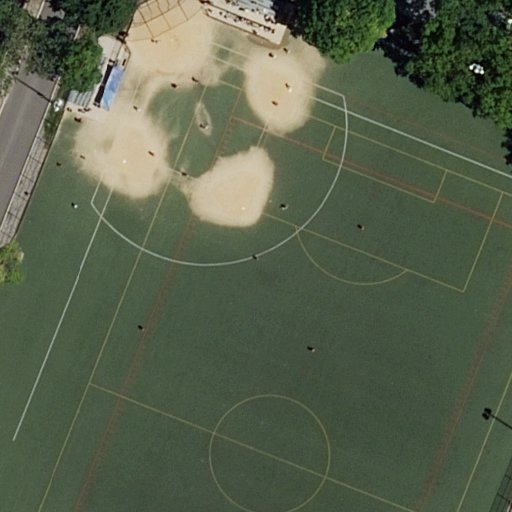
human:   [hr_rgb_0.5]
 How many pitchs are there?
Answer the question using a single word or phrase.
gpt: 3

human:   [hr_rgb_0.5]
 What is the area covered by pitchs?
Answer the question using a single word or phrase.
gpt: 5076m2

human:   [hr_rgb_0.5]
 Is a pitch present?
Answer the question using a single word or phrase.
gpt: yes

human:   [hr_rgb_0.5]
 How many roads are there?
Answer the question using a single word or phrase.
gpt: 2

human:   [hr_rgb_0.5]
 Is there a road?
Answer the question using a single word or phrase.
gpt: yes

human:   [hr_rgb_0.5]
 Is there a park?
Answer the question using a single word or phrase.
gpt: yes

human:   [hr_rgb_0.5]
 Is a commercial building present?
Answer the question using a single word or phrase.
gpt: no

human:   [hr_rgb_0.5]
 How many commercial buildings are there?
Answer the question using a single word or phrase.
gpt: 0

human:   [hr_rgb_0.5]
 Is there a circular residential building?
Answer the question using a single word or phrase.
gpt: no

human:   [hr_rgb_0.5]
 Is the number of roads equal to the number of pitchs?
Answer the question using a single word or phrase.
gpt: no

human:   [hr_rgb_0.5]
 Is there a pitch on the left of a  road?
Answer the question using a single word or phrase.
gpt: yes

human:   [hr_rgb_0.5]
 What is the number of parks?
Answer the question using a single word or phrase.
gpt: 1

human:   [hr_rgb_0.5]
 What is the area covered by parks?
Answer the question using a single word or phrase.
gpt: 4644m2

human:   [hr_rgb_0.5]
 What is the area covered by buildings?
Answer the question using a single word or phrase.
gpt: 0m2

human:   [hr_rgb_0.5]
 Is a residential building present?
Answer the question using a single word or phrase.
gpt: no

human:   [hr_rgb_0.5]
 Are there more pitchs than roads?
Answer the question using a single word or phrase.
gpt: yes

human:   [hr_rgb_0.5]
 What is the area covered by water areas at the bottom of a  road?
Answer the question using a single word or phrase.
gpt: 0m2

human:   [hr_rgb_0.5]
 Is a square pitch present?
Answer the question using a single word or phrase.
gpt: no

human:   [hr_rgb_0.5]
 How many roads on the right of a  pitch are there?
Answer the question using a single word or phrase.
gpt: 1

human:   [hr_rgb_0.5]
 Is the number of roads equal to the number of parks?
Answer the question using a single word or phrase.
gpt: no

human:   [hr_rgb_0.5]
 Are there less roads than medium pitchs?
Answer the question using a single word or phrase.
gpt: no

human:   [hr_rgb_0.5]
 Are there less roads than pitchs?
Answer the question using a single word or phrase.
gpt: yes

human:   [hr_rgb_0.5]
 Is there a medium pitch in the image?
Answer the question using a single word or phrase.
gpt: yes

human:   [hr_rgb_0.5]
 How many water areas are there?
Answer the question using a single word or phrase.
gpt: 0

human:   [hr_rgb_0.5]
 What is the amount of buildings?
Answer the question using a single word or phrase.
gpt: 0

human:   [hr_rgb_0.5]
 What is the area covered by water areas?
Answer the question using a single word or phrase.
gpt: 0m2

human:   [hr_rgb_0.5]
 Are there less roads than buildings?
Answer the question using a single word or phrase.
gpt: no

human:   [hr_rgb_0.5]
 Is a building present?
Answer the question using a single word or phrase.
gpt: no

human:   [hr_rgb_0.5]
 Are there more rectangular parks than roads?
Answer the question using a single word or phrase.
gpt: no

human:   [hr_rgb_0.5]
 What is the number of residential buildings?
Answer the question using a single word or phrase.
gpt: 0

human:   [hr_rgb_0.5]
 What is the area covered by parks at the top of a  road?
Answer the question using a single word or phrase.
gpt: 4644m2

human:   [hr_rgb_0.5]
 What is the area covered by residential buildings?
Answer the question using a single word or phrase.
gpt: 0m2

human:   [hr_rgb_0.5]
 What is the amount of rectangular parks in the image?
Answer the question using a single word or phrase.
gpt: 1

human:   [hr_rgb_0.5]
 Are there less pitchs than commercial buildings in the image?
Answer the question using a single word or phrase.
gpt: no

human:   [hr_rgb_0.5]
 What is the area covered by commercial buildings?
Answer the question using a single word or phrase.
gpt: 0m2

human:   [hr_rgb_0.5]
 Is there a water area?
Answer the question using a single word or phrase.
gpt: no

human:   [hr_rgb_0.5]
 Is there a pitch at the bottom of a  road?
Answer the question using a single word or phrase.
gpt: yes

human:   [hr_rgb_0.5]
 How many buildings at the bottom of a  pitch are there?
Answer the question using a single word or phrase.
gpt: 0

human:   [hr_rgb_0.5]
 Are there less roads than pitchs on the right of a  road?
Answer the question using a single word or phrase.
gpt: no

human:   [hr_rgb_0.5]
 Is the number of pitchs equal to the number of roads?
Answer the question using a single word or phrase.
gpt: no

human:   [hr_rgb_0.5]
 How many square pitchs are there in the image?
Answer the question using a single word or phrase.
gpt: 0

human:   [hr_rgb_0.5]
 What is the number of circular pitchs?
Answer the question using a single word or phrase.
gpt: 0

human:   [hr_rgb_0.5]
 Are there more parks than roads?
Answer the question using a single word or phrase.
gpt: no

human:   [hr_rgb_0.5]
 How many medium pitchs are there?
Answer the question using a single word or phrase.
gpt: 1

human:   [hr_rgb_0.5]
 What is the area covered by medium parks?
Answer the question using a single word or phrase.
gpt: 0m2

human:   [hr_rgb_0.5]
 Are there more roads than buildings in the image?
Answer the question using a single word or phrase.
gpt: yes

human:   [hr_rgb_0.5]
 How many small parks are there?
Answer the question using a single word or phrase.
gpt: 0

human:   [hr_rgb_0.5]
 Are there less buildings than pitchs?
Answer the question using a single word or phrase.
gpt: yes

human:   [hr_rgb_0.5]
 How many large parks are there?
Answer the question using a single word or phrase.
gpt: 1

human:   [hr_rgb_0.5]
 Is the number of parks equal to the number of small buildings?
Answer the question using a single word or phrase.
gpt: no

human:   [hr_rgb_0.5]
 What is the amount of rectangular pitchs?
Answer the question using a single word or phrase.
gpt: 2

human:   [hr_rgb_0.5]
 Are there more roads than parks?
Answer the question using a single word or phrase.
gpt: yes

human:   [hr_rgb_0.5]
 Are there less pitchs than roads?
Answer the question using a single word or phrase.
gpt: no

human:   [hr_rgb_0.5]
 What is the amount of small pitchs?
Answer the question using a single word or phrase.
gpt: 0

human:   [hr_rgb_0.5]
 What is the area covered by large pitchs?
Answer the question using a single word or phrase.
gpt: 4932m2

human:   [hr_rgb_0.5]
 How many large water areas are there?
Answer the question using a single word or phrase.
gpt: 0

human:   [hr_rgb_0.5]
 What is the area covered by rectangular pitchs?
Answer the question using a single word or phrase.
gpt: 666m2

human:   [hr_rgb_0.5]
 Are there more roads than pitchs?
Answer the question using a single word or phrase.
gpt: no

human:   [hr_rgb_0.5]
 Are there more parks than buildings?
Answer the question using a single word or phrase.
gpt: yes

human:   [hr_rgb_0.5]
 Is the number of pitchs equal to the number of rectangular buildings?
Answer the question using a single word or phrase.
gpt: no

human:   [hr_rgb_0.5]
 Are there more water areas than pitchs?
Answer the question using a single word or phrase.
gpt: no

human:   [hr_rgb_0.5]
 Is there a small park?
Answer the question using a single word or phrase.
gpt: no

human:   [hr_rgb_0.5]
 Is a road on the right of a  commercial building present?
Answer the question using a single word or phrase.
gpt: no

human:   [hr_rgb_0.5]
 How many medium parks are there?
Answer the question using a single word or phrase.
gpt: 0